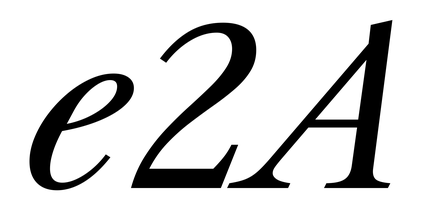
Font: LibreCaslonText-Italic_Italic